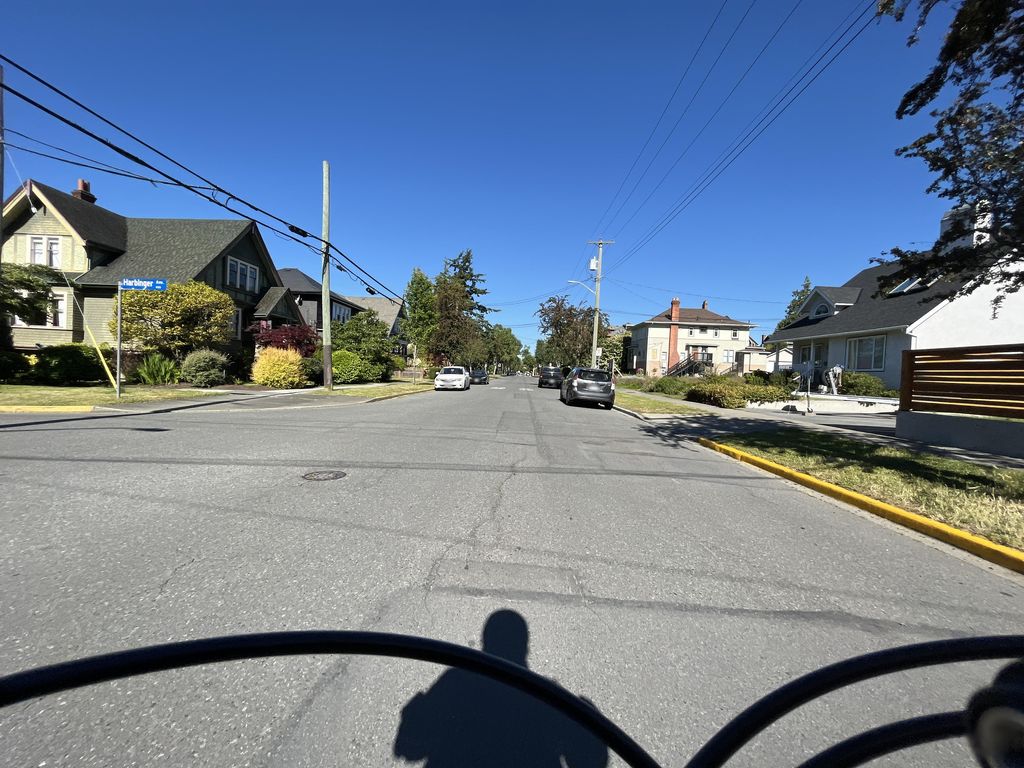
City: victoria